Field crop: maize
Growth stage: 2
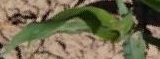
Species: maize